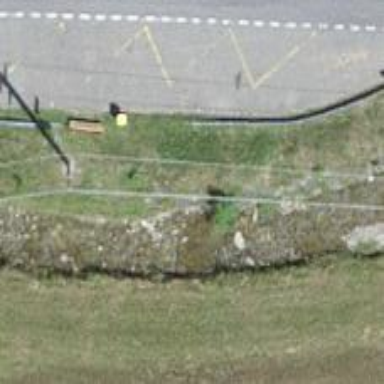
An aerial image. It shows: Post box is visible.